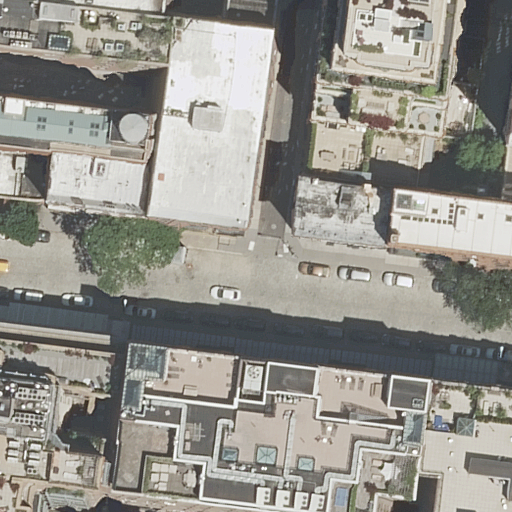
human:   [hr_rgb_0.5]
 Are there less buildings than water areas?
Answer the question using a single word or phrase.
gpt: no

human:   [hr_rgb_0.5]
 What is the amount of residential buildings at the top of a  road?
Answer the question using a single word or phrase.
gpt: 12

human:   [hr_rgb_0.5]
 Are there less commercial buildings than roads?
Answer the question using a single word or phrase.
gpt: yes

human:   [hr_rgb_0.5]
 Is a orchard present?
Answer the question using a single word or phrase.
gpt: no

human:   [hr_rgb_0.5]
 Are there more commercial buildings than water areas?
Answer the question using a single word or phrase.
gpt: no

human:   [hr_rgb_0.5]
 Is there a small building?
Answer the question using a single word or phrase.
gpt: yes

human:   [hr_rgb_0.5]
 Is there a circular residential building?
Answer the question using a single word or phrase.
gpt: no

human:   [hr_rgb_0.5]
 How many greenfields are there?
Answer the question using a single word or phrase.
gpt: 0

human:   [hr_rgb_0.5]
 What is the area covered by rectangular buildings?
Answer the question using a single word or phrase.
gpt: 3958m2

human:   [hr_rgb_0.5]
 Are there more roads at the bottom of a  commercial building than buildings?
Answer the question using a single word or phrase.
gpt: no

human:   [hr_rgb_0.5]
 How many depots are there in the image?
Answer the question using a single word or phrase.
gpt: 0

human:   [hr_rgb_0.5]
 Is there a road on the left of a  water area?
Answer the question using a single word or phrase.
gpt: no

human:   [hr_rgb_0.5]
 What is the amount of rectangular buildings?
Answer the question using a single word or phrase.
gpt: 12

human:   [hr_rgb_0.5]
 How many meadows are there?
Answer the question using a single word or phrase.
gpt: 0

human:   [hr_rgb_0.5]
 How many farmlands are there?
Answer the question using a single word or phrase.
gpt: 0

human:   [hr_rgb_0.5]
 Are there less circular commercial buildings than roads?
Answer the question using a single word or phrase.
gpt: yes

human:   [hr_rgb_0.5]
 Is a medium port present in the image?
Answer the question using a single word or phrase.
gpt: no

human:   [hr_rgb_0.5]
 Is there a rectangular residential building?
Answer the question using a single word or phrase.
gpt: yes

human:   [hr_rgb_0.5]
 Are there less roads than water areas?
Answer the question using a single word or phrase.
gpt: no

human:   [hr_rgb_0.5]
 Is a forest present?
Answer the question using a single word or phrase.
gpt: no

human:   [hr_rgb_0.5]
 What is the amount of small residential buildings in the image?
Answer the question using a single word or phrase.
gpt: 4

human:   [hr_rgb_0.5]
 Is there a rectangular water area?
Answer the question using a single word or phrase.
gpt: no

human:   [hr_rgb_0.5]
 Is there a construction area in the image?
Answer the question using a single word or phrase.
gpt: no

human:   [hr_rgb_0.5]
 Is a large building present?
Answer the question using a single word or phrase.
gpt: yes

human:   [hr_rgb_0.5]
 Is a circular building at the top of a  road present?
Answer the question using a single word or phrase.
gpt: no

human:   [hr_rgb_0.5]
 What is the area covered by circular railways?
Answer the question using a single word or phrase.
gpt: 0m2

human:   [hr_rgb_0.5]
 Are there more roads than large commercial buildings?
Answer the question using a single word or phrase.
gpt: yes

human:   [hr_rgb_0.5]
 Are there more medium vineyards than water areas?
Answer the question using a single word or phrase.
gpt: no

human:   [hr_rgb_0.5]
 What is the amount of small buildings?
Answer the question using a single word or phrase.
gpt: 4

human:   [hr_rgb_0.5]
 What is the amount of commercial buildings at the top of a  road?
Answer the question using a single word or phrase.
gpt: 0

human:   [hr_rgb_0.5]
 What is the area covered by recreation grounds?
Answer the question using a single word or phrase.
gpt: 0m2

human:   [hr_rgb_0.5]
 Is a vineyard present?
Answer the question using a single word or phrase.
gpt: no

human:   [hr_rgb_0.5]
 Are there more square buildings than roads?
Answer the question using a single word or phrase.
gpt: no

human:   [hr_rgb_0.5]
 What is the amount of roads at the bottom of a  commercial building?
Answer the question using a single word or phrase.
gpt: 0

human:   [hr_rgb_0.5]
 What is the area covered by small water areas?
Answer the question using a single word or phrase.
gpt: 0m2

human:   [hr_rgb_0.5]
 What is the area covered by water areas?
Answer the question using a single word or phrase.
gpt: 0m2